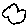
Label: cloud